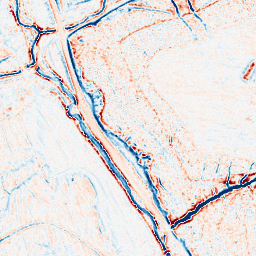
Category: edge_preserving
Decomposition family: bilateral
Decomposition parameters: d: 9
sigma_color: 100
sigma_space: 100
Upsampling method: quadratic
Upsampling parameters: scale: 2
Upsampling scale: 2